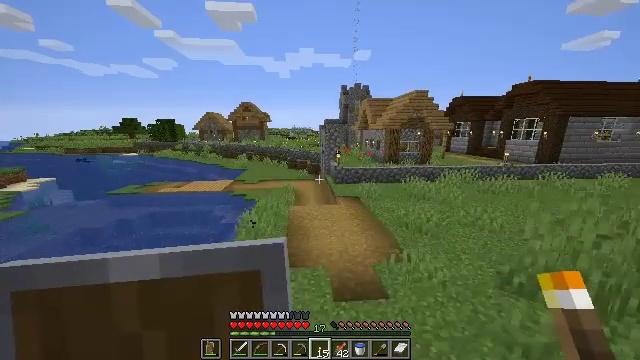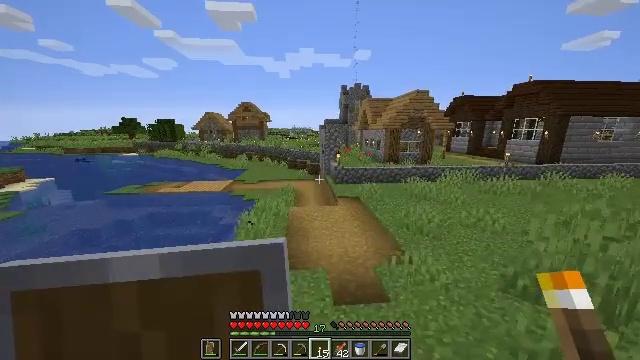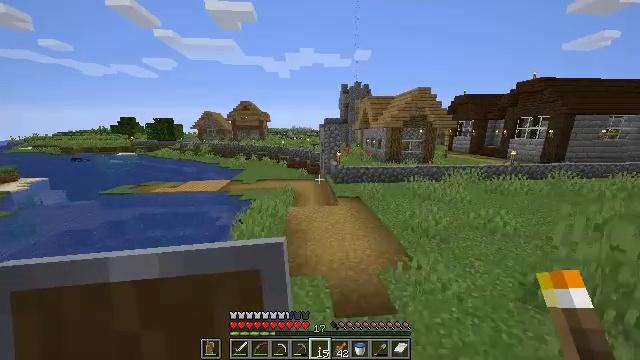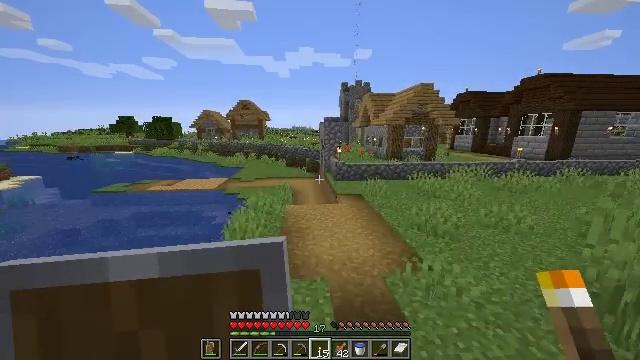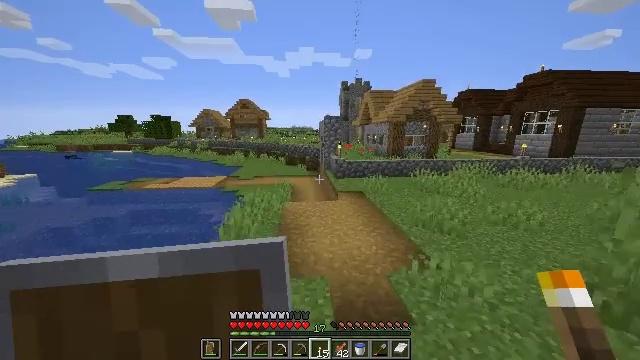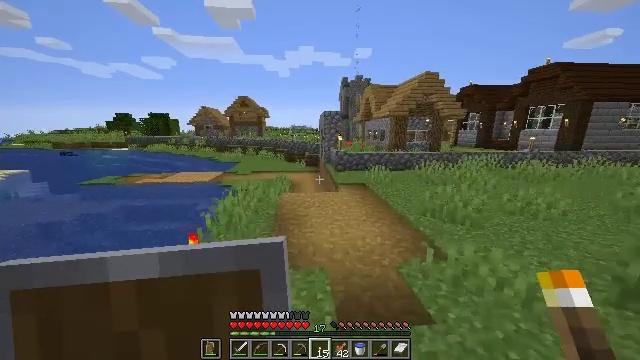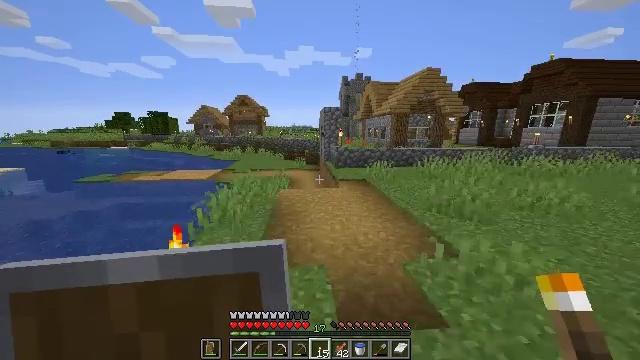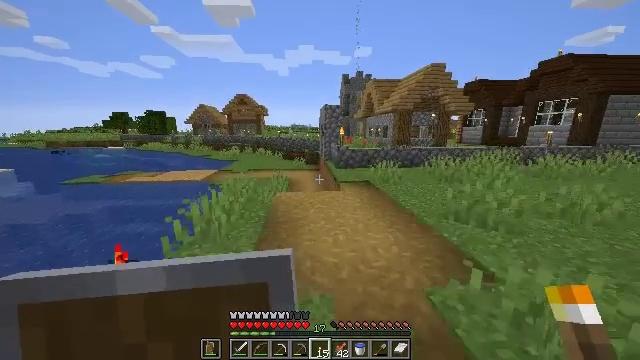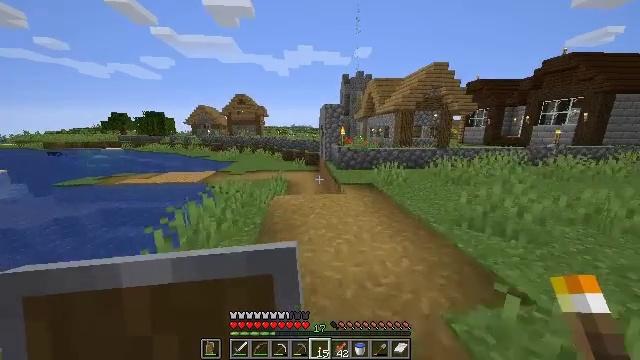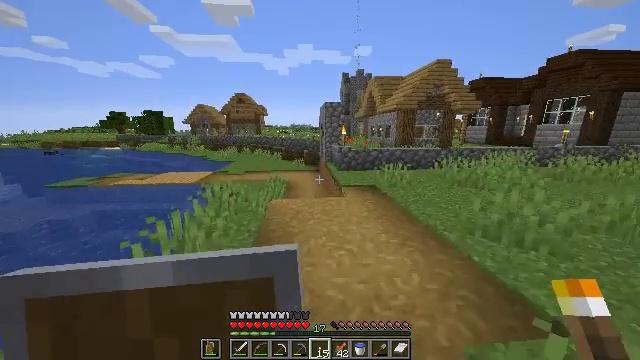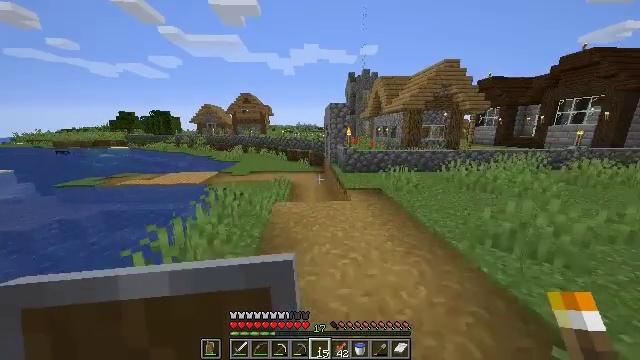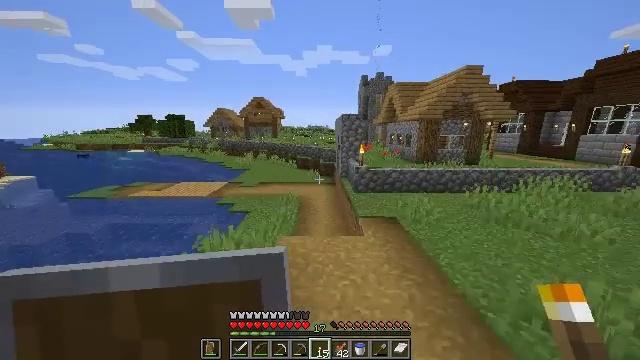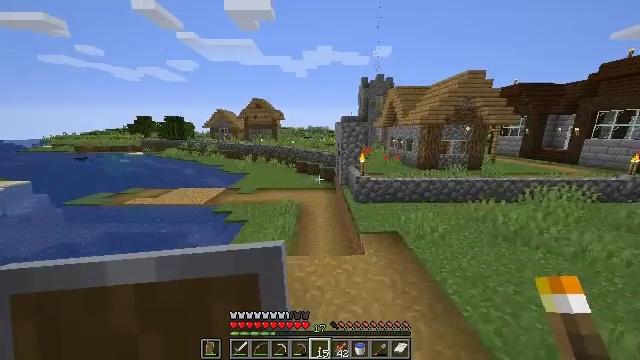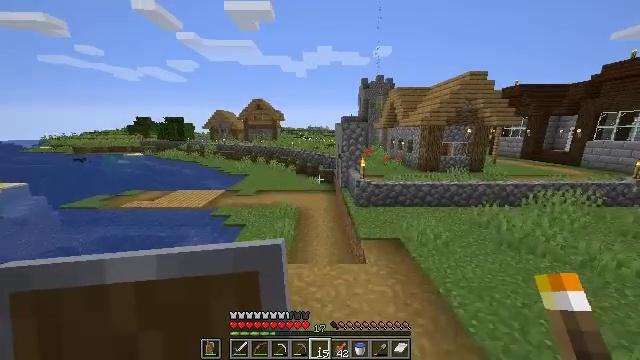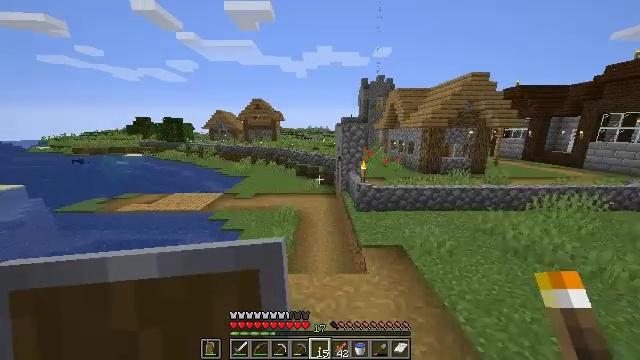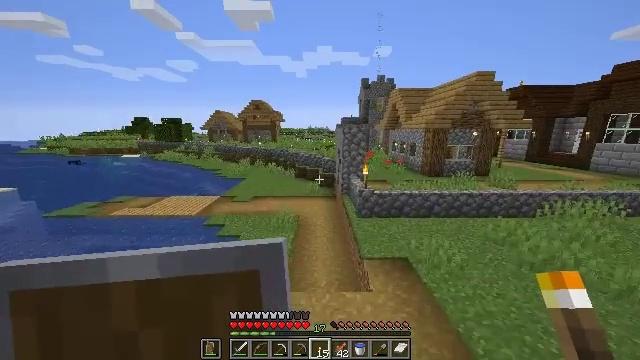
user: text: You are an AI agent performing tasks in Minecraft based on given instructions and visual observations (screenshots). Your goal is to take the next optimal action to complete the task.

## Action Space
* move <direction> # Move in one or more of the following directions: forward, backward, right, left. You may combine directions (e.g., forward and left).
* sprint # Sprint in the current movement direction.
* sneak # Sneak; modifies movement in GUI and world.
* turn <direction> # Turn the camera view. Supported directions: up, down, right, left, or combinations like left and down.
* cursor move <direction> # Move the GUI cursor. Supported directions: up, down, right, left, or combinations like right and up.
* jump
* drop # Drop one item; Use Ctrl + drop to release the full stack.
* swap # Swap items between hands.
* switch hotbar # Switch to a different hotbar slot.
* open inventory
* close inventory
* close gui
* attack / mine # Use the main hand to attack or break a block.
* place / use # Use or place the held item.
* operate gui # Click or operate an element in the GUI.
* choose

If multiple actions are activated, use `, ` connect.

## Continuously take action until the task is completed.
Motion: motion action
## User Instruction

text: Take redstone dust to craft a redstone block.
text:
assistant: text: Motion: move forward
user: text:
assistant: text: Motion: move forward
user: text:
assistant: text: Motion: move forward
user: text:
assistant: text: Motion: move forward
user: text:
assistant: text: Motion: move forward
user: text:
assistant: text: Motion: move forward
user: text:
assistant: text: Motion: move forward
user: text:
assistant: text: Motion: move forward
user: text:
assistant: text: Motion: move forward
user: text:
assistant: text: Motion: move forward, turn left, jump
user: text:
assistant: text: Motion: move forward, turn left, jump
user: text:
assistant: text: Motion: move forward, jump
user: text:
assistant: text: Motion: move forward
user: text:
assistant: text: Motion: move forward
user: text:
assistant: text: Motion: move forward
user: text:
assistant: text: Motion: move forward
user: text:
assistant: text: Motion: move forward
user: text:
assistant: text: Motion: move forward
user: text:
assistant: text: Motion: move forward
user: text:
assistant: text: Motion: move forward
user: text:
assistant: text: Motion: move forward
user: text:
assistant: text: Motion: move forward
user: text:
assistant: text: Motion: move forward
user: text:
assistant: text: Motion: move forward, jump
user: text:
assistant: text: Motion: move forward, jump
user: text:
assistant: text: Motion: move forward, jump
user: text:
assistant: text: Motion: move forward, jump
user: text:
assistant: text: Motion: move forward
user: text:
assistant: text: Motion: move forward
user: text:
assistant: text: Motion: move forward